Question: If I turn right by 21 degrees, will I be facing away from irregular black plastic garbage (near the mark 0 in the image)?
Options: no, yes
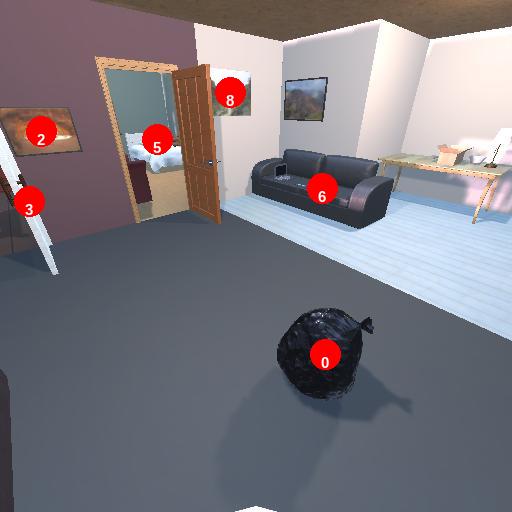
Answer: no